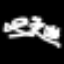
Label: squiggle